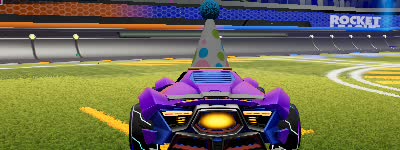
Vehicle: werewolf